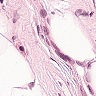
Metastatic tissue present: no